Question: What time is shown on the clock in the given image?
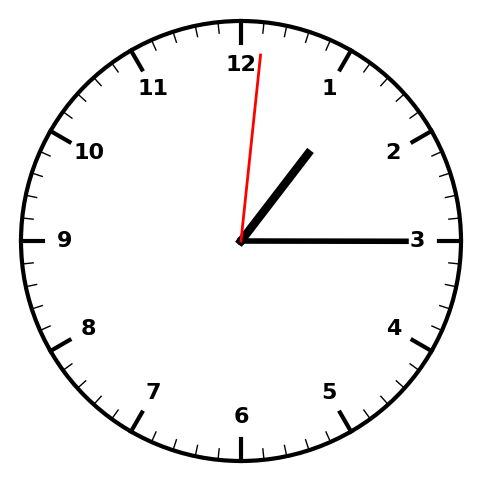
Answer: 01:15:01